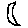
Label: moon